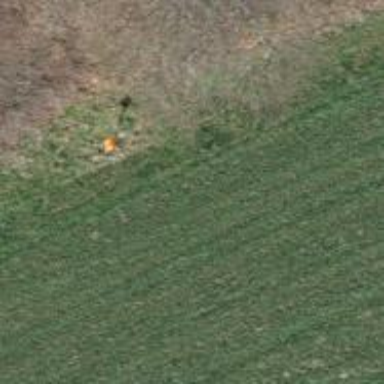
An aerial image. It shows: Pole with roofed pipeline marker.